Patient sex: F
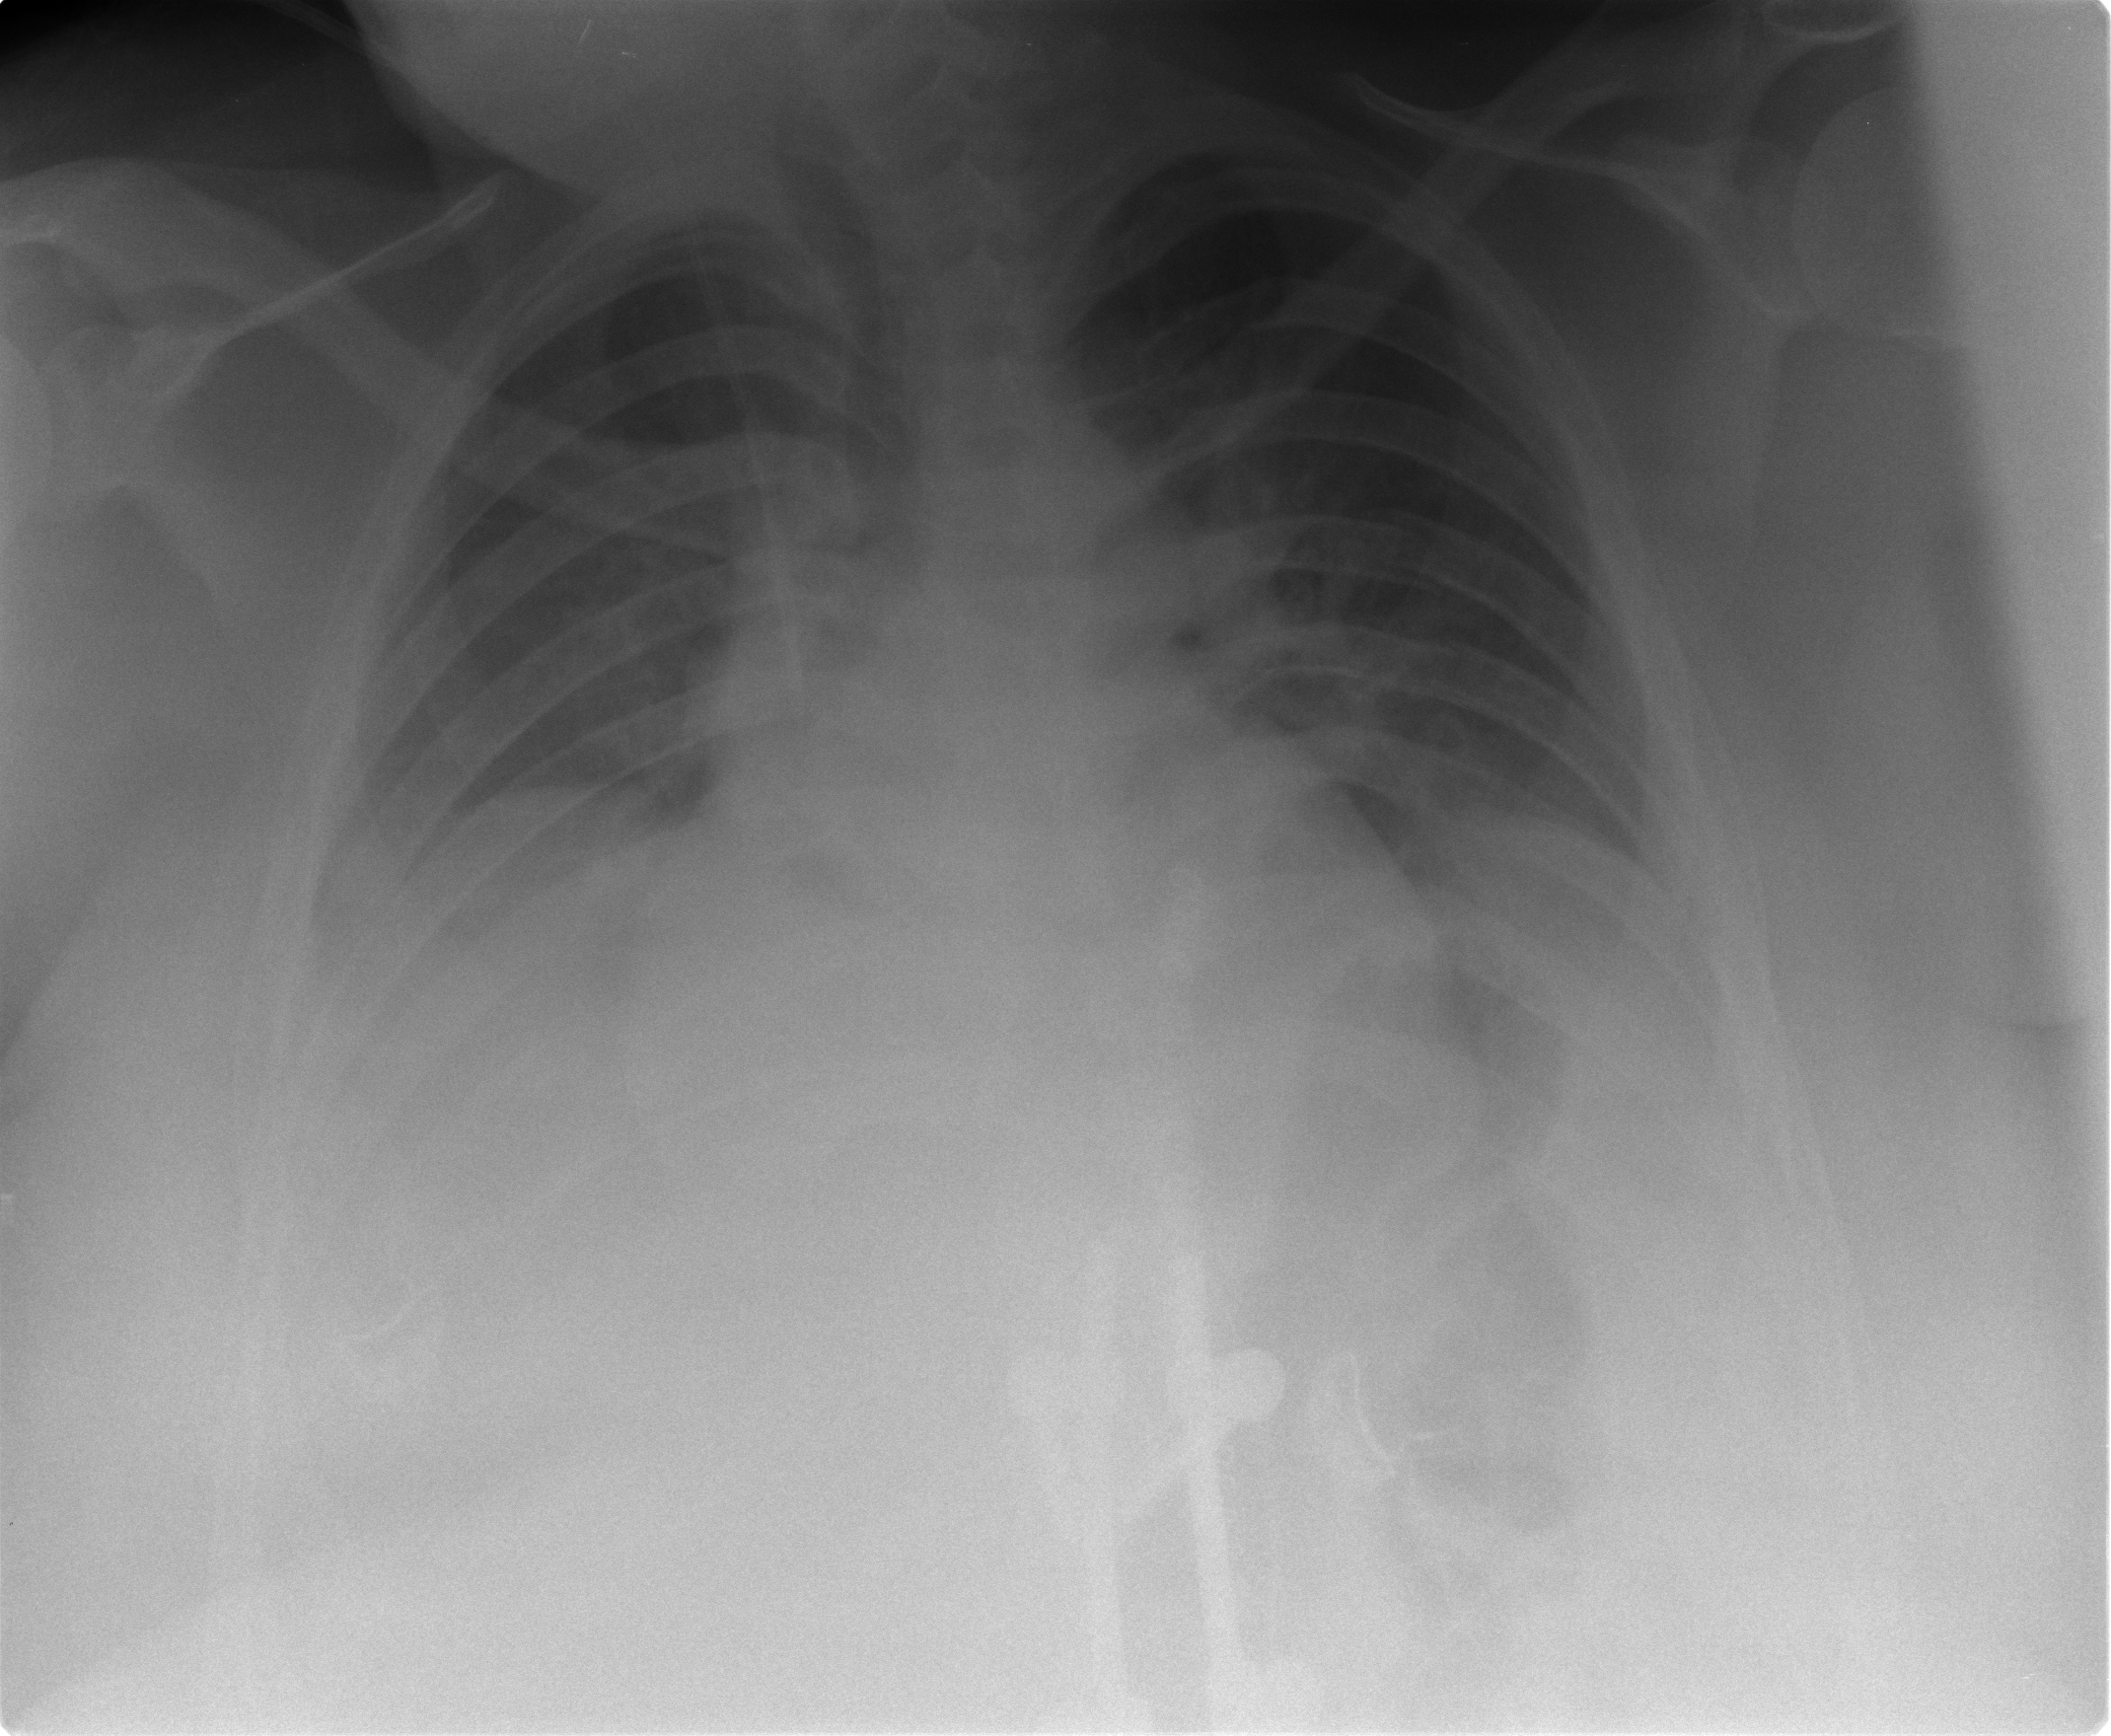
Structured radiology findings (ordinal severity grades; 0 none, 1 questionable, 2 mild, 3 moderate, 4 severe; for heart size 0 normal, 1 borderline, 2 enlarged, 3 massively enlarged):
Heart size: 1
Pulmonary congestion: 1
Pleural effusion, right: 1
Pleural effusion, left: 1
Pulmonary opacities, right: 1
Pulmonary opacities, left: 1
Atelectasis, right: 2
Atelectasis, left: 2